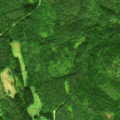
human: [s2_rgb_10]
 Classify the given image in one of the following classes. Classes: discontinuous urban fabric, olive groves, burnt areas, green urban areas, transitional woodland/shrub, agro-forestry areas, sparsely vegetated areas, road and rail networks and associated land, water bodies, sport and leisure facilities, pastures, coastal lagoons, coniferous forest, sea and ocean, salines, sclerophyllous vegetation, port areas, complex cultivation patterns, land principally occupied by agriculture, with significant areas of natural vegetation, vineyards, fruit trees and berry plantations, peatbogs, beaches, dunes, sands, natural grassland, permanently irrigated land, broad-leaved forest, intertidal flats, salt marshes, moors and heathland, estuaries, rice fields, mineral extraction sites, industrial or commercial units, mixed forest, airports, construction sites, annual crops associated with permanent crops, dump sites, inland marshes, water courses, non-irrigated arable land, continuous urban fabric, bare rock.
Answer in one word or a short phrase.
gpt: coniferous forest, mixed forest, transitional woodland/shrub